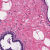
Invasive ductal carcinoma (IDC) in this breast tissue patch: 0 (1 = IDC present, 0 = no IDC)